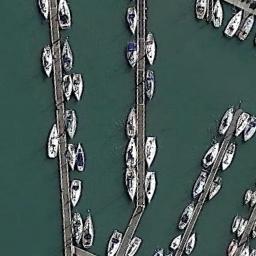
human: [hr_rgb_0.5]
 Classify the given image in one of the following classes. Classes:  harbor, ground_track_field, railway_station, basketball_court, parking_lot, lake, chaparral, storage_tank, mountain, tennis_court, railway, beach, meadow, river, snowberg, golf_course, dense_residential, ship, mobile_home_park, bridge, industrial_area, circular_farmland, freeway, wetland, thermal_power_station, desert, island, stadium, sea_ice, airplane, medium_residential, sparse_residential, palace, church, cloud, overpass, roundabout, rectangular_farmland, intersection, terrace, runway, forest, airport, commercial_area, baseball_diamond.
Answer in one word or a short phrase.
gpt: harbor